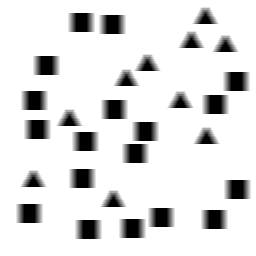
Squares: 18
Triangles: 10
Stars: 0
Total shapes: 28